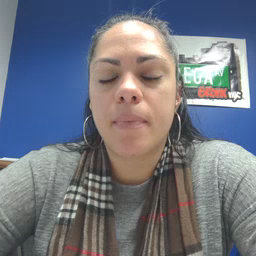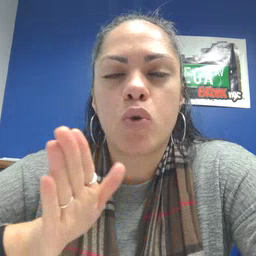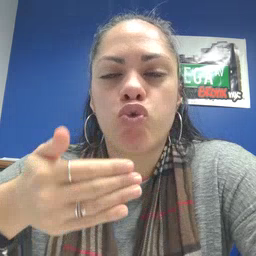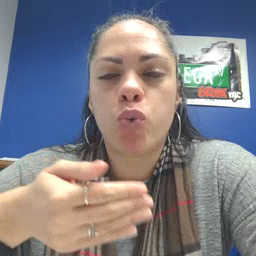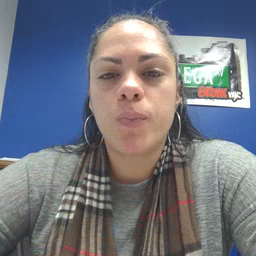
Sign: room